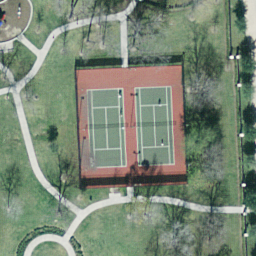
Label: tenniscourt